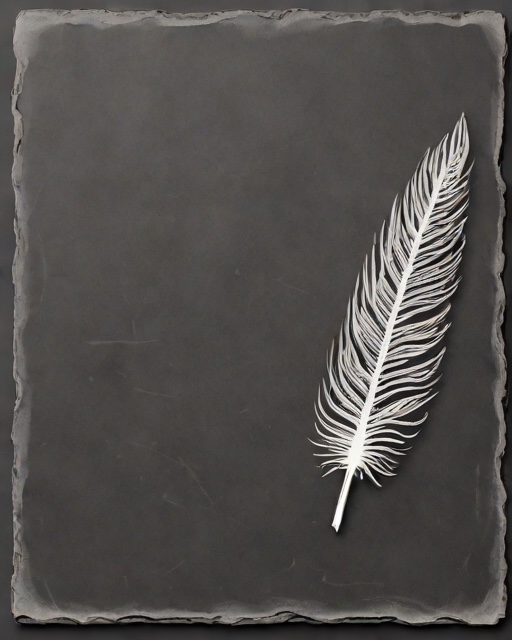
Category: Thank You